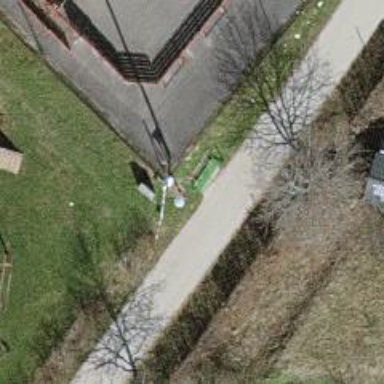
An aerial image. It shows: Bench for seating.